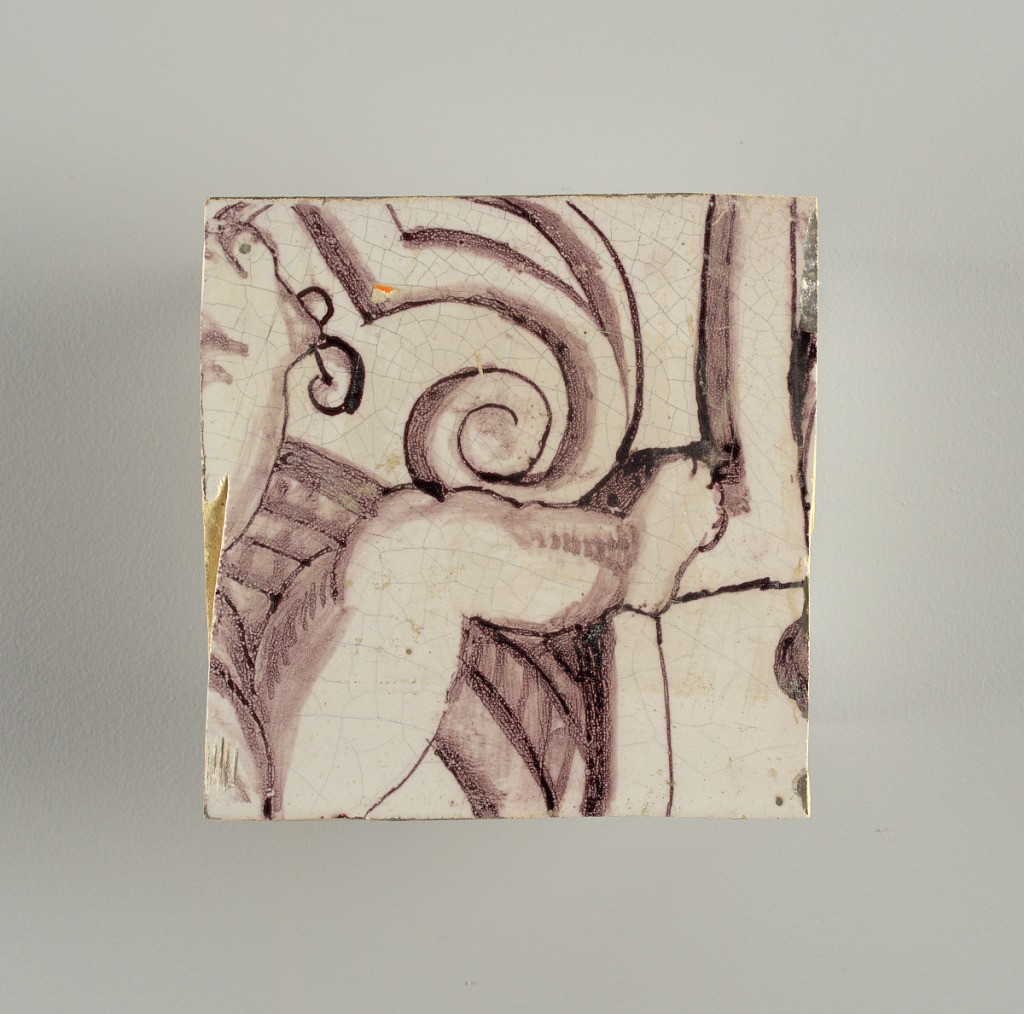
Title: Wall facing
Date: ca. 1725
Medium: Tin-glazed earthenware, underglaze
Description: Horizontal rectangle.  Thirty-seven tiles wide and twenty-one high with opening for door or window nineteen and one-half tiles high and twelve wide.  To left and right of opening, centered canopy above. Left, woman representing Hope, right, a sculputure urn.  Centered above opening, a mascaron.  Arabesque design of foliage.